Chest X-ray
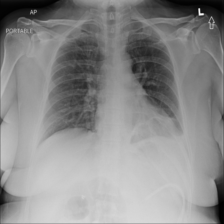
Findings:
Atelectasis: positive
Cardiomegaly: negative
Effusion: negative
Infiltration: negative
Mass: negative
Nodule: negative
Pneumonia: negative
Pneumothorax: negative
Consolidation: positive
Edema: negative
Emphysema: negative
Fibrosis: negative
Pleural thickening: negative
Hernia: negative